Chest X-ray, PA view. Patient: 29 years old, sex F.
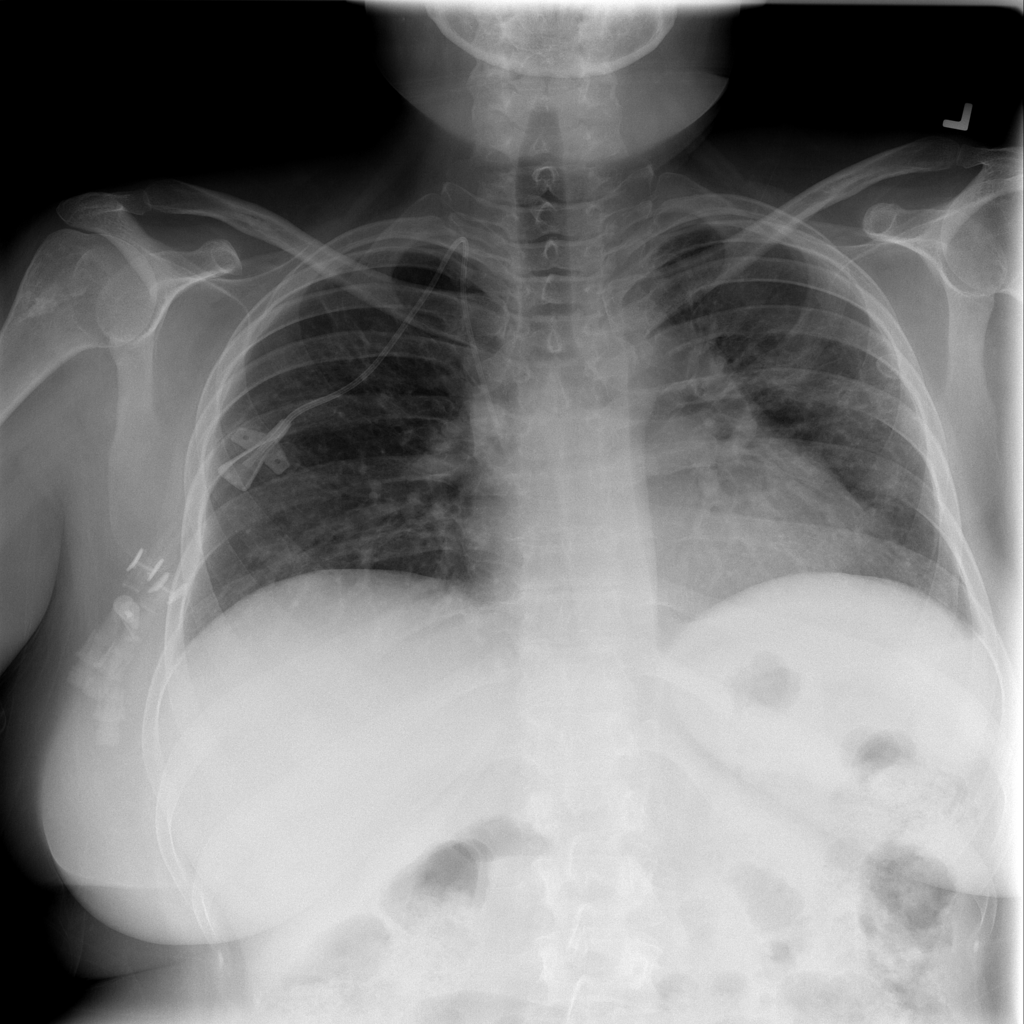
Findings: No Finding